Aerial crown-view tile of a tropical tree (Barro Colorado Island, Panama), acquired 20240611:
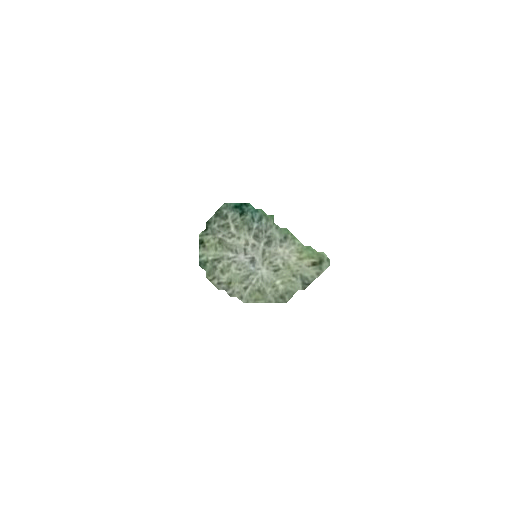
Species: Quararibea stenophylla
GBIF accepted scientific name: Quararibea stenophylla
Crown area: 13.605 m²